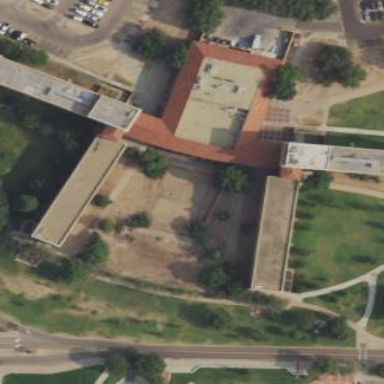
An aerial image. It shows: Dormitory building.